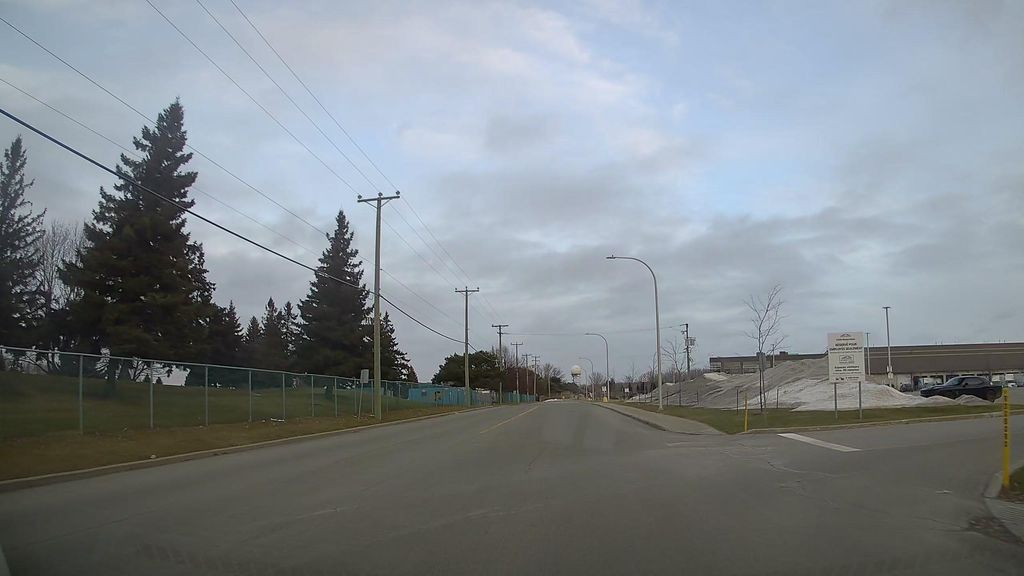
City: montreal